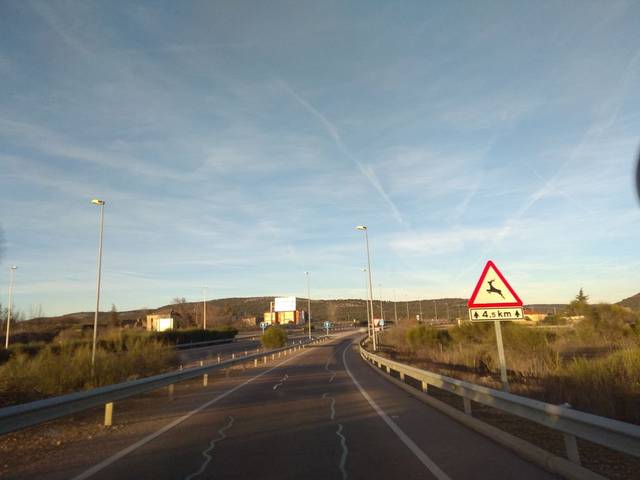
Region: Spain
Coordinates: 40.616, -6.513